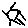
Label: sun